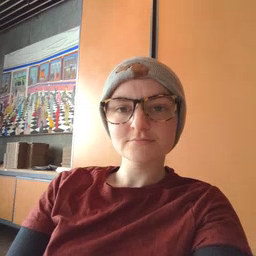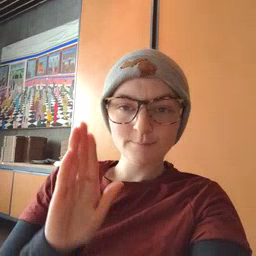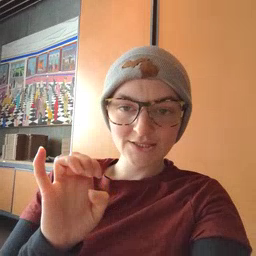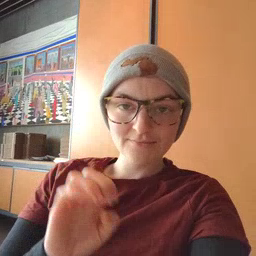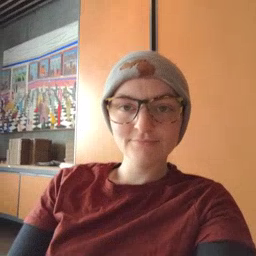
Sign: bye